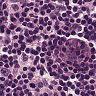
Metastatic tissue present: no